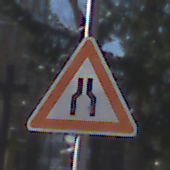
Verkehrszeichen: VerengteFahrbahn
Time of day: MorningAfternoon
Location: Outdoor (Special)
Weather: Clear
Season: Winter
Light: Natural